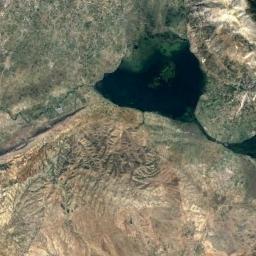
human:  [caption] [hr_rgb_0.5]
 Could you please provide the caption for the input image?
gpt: The ground is uneven around the lake .

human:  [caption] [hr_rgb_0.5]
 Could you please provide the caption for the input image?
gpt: There is an irregular green lake on the brown mountain, With sparse green vegetation on the ground .

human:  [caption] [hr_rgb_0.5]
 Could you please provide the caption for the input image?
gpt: There are green fields beside the lake in the picture .

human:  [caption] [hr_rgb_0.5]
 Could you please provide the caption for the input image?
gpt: The lake lies in a wasteland and the water is deep green .

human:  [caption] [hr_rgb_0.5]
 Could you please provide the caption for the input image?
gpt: There are brown bare land and some green plants around the lake .